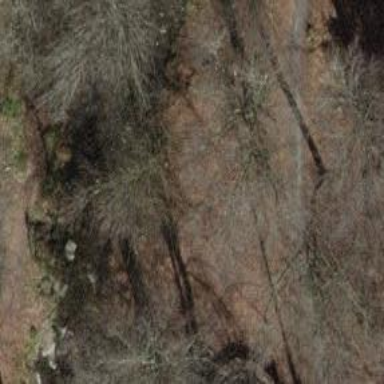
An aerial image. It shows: Dirt path.